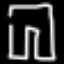
Label: pants